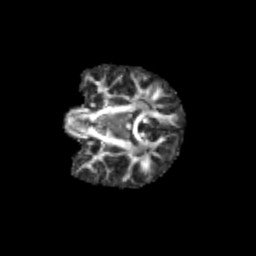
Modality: FA
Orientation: coronal
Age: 12
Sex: female
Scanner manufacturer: siemens
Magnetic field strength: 3 T
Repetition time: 3.8 s
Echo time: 0.07 s